Question: How can i apply rounded corners and a border to the background of UISearchBar in ios7? I am able to change the background color of the bar.
Something like this

Thanks
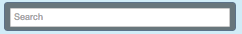
Answer: '''
UISearchBar *searchBar = [[UISearchBar alloc] init];
searchBar.layer.cornerRadius = 6;
searchBar.clipsToBounds = YES;
[searchBar.layer setBorderWidth:1.0];
[searchBar.layer setBorderColor:[[UIColor lightGrayColor].CGColor];
'''